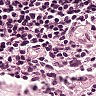
Metastatic tissue present: no